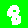
Digit: 8